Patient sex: F
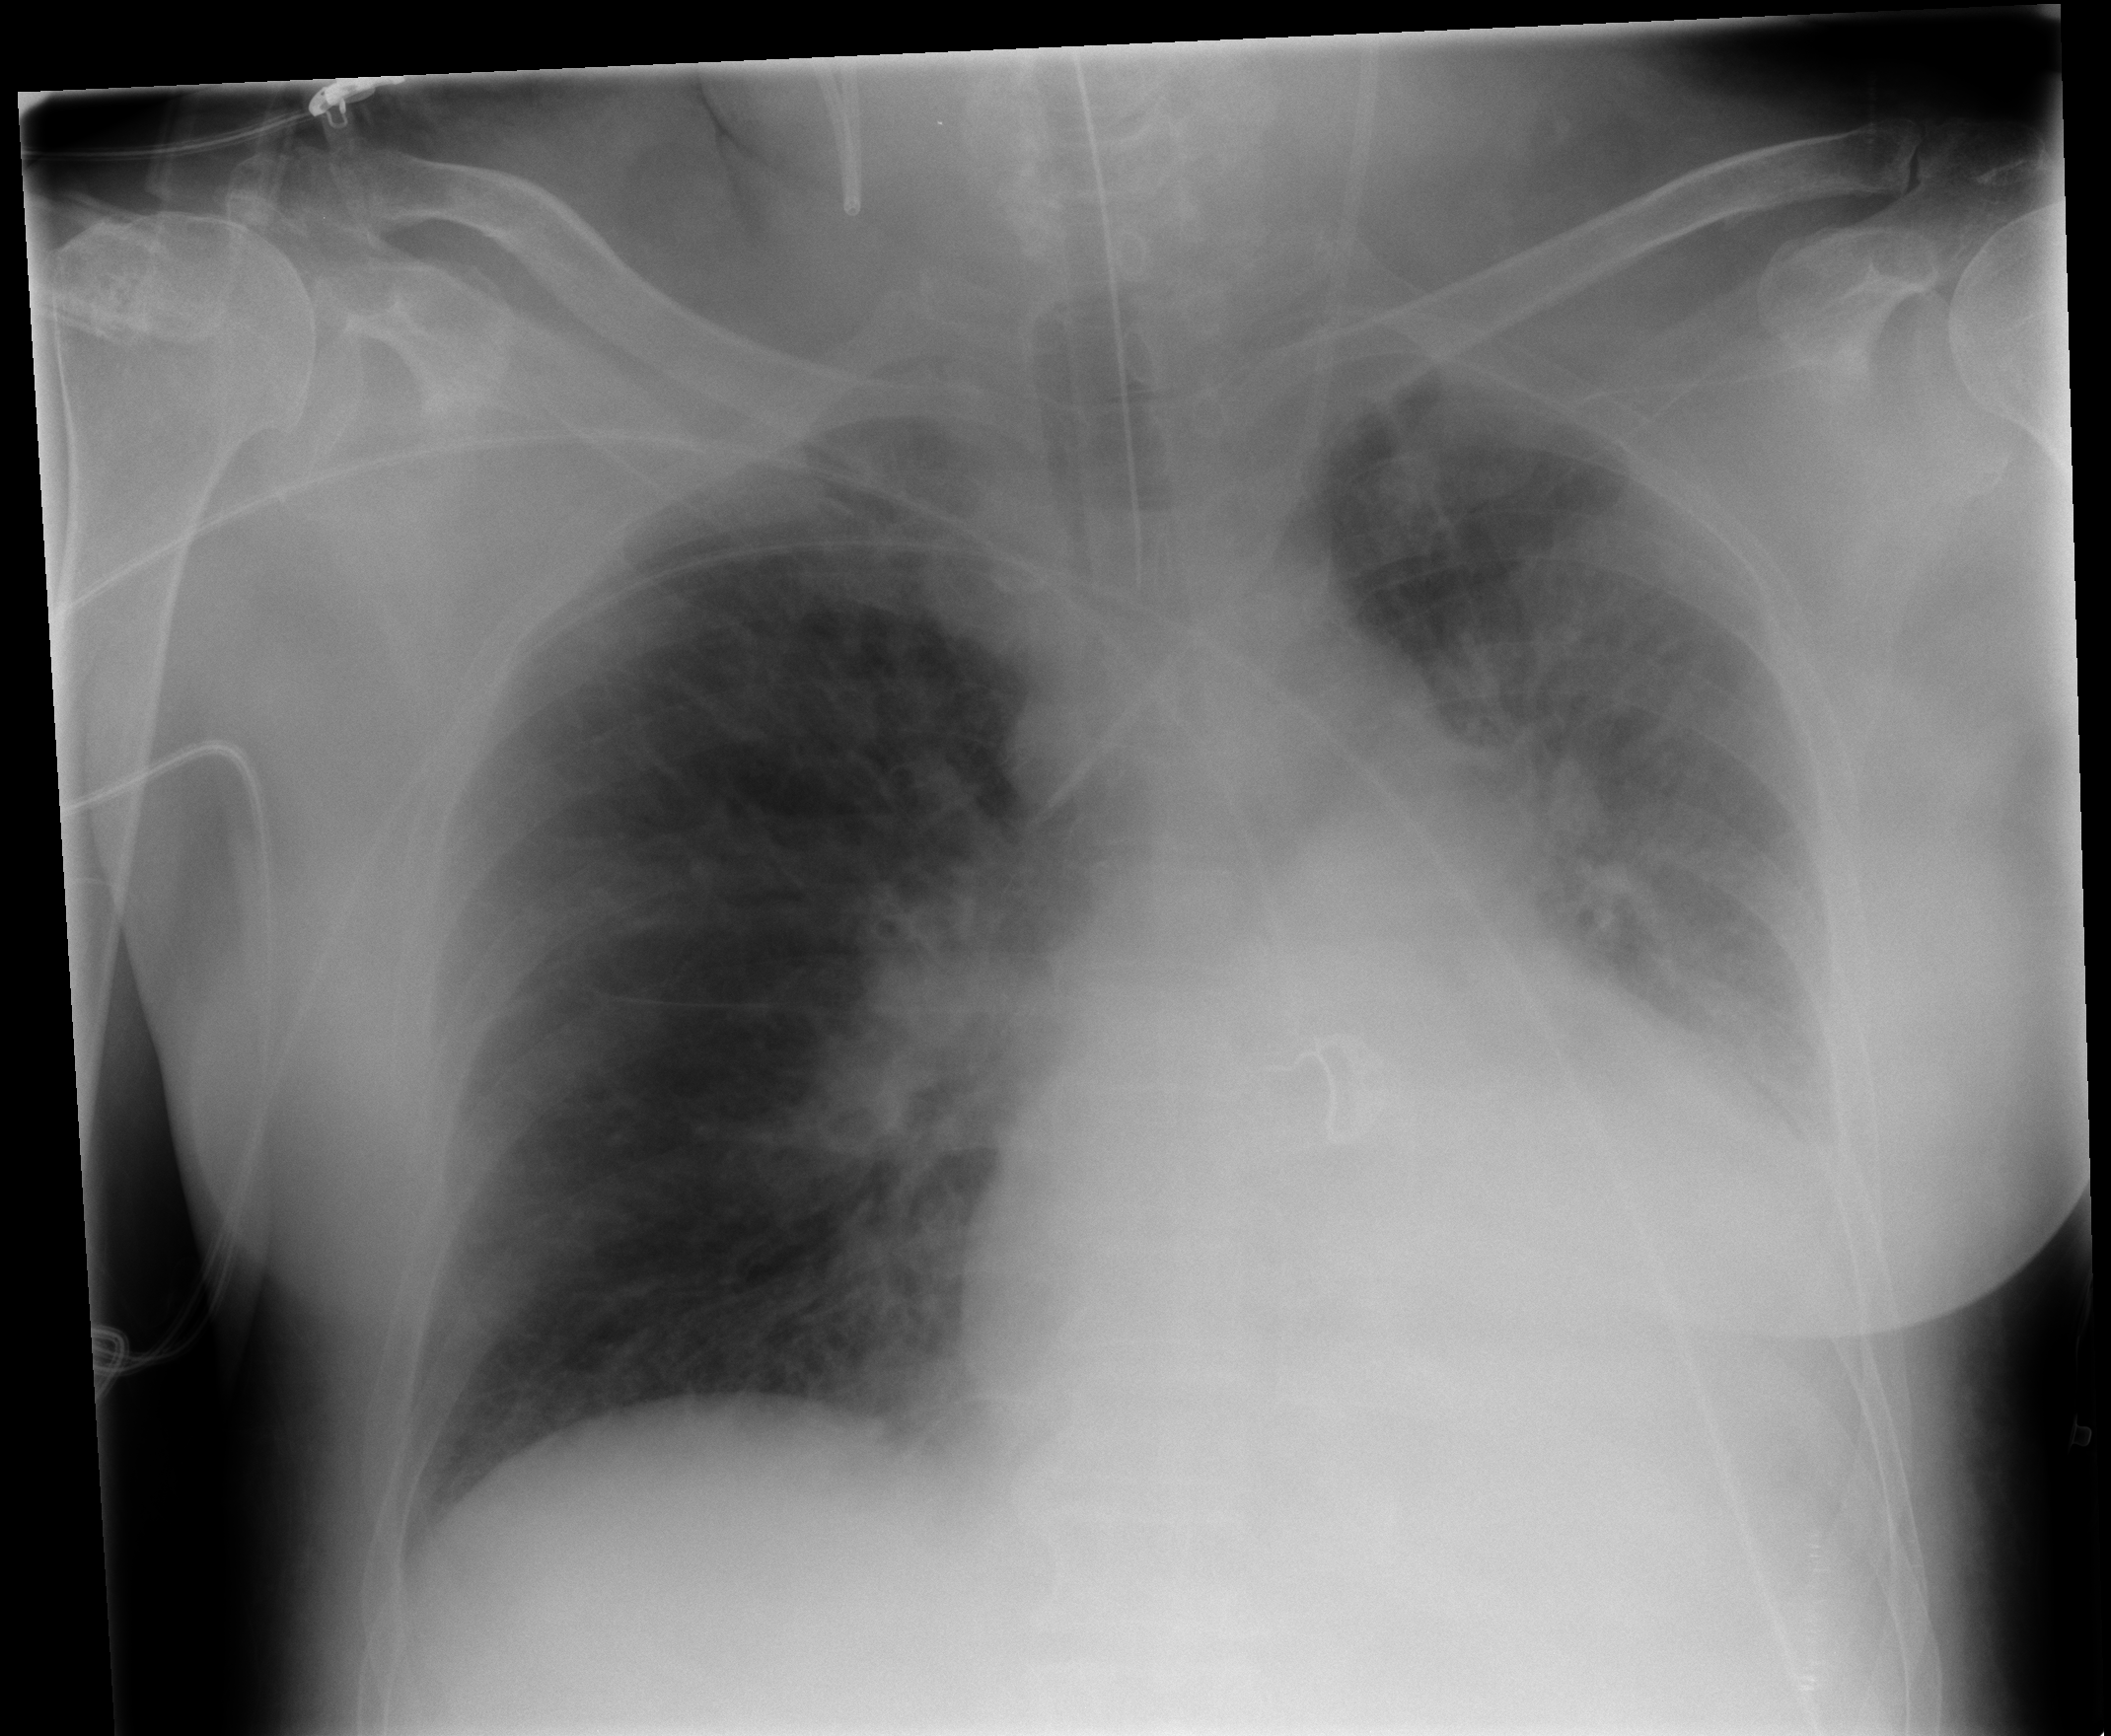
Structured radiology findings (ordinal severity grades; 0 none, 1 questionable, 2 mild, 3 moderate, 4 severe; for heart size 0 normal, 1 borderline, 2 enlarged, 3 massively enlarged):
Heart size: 2
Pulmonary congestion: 3
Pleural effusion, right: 0
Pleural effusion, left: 2
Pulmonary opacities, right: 1
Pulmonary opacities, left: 0
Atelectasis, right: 0
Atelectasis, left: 2